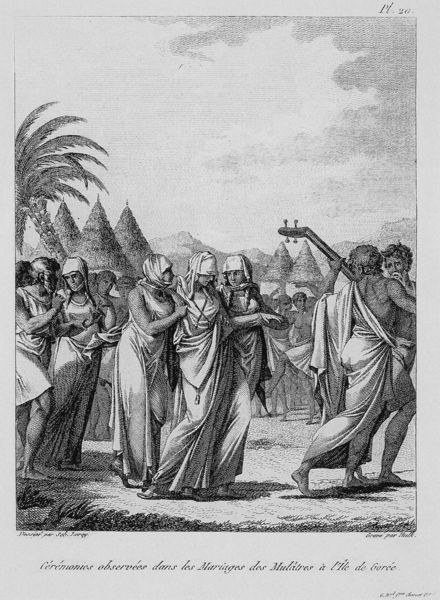
Titel: Beobachtete Zeremonien in Mulatten-Ehen auf der Ile de Gorée (aus Voyage au Sénégal, ou Mémoires historiques...)
Institution: New York, Public Library
Schlagwörter: gruppe, himmel, mann, nackt, umhang, weiß, wolken, frauen, menschen, frau, grau, kleid, männer, schmuck, schwarz, stützen, zeichnung, gebäude, schleier, kleidung, instrument, gehen, tücher, gewänder, personen, gitarre, musik, musiker, kopfbedeckung, schrift, warm, afrika, berge, wüste, zug, dächer, hütten, französisch, musikinstrument, palme, blind, barfuß, druck, stich, schwarzweiß, text, palmen, umzug, laute, saiteninstrument, heilig, verhüllt, leier, bildunterschrift, musikant, zelt, tüher